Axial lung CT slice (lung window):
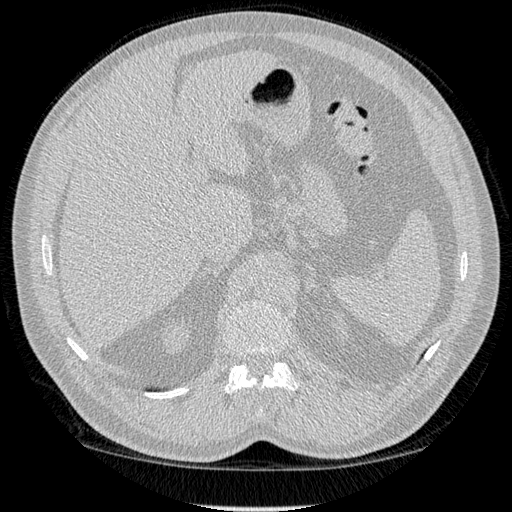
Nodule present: no